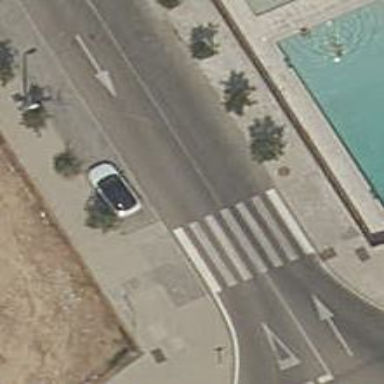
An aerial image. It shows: Pedestrian crossing with zebra markings on footway.